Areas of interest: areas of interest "Park Square"
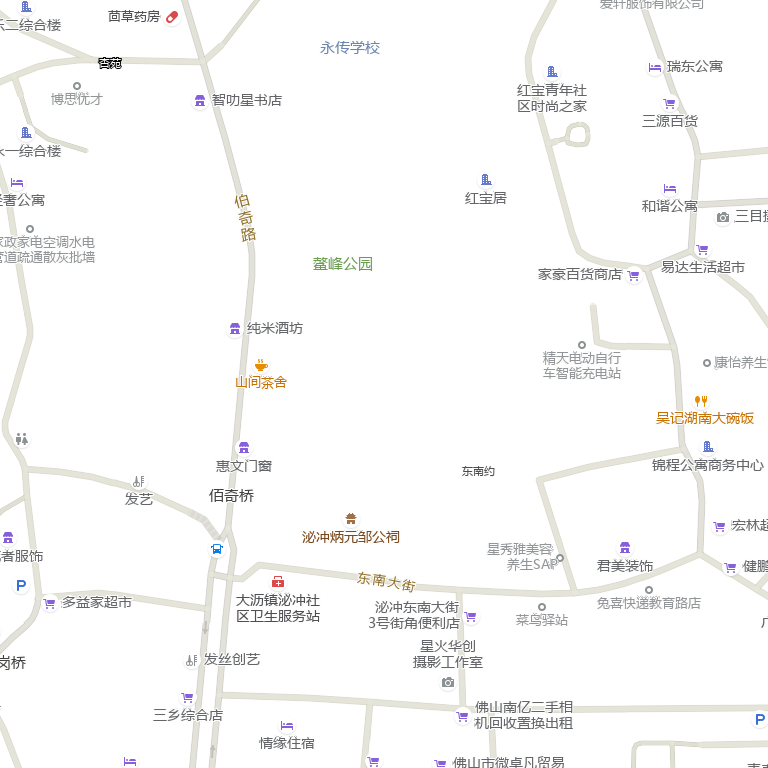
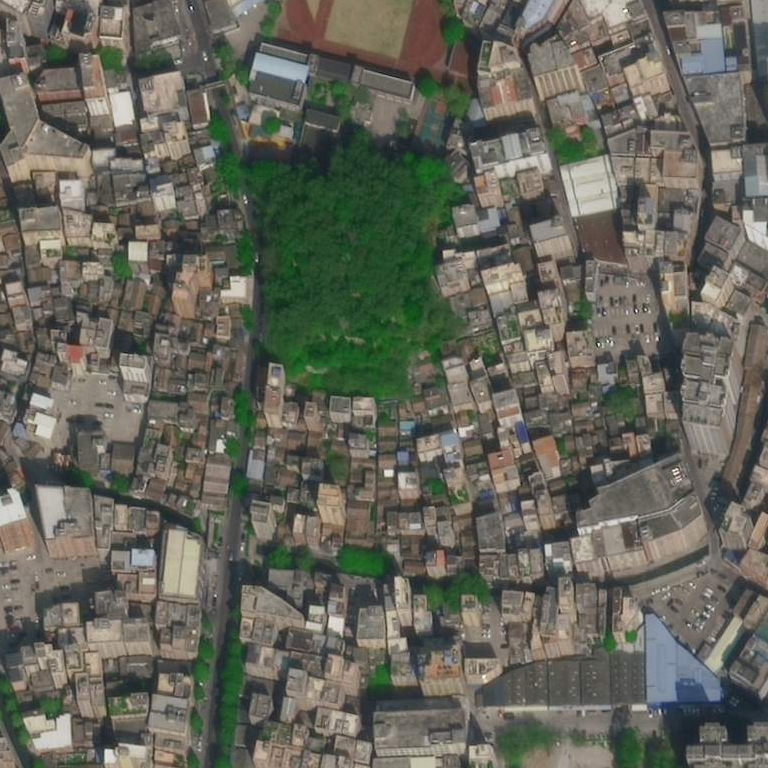